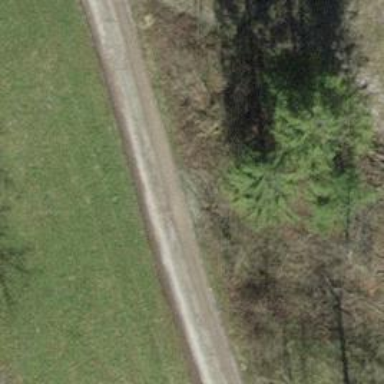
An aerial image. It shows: Gravel track with grade3 tracktype.